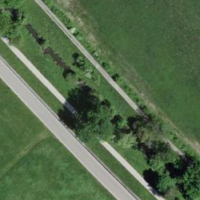
EUNIS habitat code: 25
Species observed at this site:
Prunus spinosa